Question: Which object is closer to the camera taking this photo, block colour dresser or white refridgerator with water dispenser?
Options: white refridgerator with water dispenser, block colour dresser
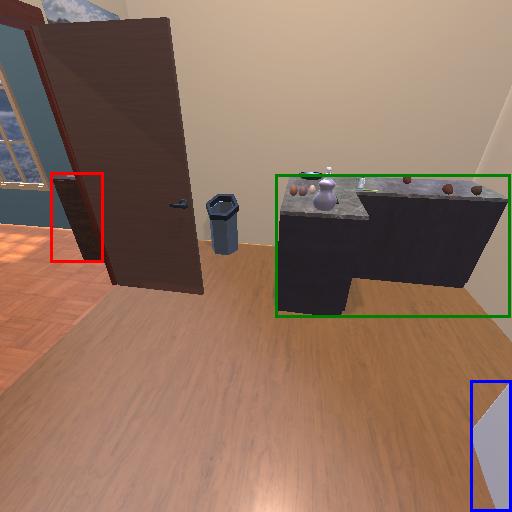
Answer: white refridgerator with water dispenser